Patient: sex M, age 73
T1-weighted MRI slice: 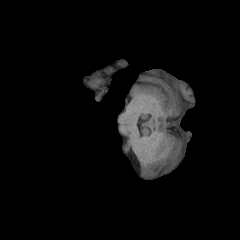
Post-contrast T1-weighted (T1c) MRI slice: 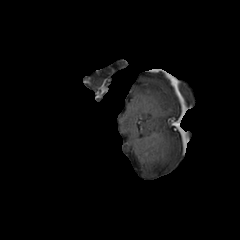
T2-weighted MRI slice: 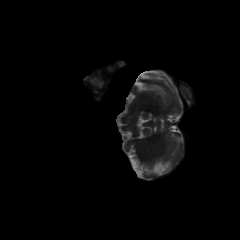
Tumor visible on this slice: no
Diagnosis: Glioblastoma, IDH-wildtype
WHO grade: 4